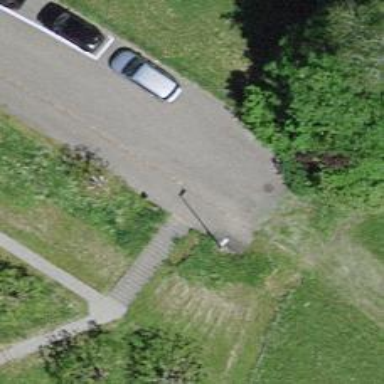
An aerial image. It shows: Concrete steps.